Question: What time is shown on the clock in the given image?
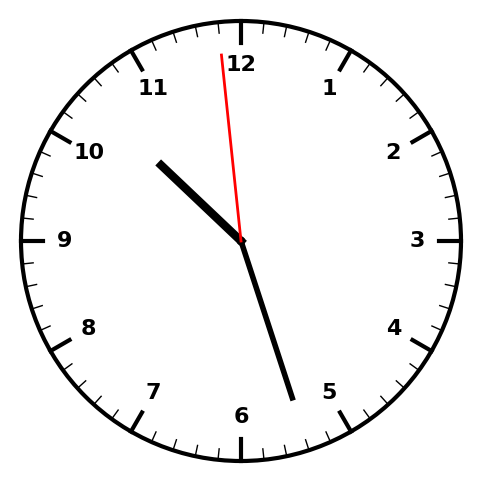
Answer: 10:26:59